Question: I'm trying to plot a facets in ggplot2 but I struggle to get the internal ordering of the different facets right. The data looks like this:
'''
head(THAT_EXT)
ID FILE GENRE NODE
1 CKC_1823_01 CKC Novels better
2 CKC_1824_01 CKC Novels better
3 EW9_192_03 EW9 Popular Science better
4 H0B_265_01 H0B Popular Science sad
5 CS2_231_03 CS2 Academic Prose desirable
6 FED_8_05 FED Academic Prose certain
str(THAT_EXT)
'data.frame': 851 obs. of 4 variables:
$ ID : Factor w/ 851 levels "A05_122_01","A05_277_07",..: 345 346 439 608 402 484 319 395 228 5 ...
$ FILE : Factor w/ 241 levels "A05","A06","A0K",..: 110 110 127 169 120 135 105 119 79 2 ...
$ GENRE: Factor w/ 5 levels "Academic Prose",..: 4 4 5 5 1 1 1 5 1 5 ...
$ NODE : Factor w/ 115 levels "absurd","accepted",..: 14 14 14 89 23 16 59 59 18 66 ...
'''
Part of the problem is that can't get the sorting right. Here is the code for the sorting of NODE that I use:
'''
THAT_EXT <- within(THAT_EXT,
NODE <- factor(NODE,
levels=names(sort(table(NODE),
decreasing=TRUE))))
'''
When I plot this with the code below I get a graphs in which the NODE is not correctly sorted in the individual GENREs since different NODEs are more frequent in different GENREs:
'''
p1 <-
ggplot(THAT_EXT, aes(x=NODE)) +
geom_bar() +
scale_x_discrete("THAT_EXT", breaks=NULL) + # supress tick marks on x axis
facet_wrap(~GENRE)
'''

What I want is for every facet to have NODE sorted in decreasing order for that particular GENRE. Can anyone help with this?
'''
structure(list(ID = structure(c(1L, 2L, 3L, 4L, 10L, 133L, 137L,
138L, 139L, 140L, 141L, 142L, 143L, 144L, 145L, 146L, 147L, 148L,
149L, 150L, 151L, 152L, 153L, 154L, 155L, 156L, 157L, 158L, 159L,
160L, 161L, 162L, 163L, 164L, 165L, 166L, 167L, 168L, 169L, 170L,
171L, 172L, 173L, 174L, 175L, 176L, 177L, 178L, 179L, 180L, 181L,
182L, 183L, 184L, 185L, 186L, 187L, 188L, 189L, 190L, 191L, 192L,
193L, 194L, 195L, 196L, 197L, 198L, 199L, 200L, 201L, 202L, 203L,
204L, 205L, 206L, 207L, 208L, 212L, 213L, 214L, 215L, 216L, 217L,
218L, 219L, 220L, 221L, 222L, 223L, 224L, 225L, 226L, 227L, 228L,
229L, 230L, 231L, 232L, 233L, 234L, 235L, 236L, 237L, 238L, 239L,
240L, 241L, 267L, 268L, 269L, 270L, 271L, 272L, 273L, 274L, 275L,
276L, 277L, 278L, 279L, 280L, 281L, 282L, 283L, 284L, 290L, 291L,
298L, 299L, 300L, 303L, 304L, 305L, 306L, 307L, 308L, 309L, 310L,
313L, 314L, 315L, 316L, 317L, 318L, 319L, 327L, 328L, 329L, 330L,
331L, 332L, 333L, 334L, 335L, 336L, 337L, 338L, 339L, 340L, 341L,
342L, 343L, 344L, 345L, 346L, 347L, 348L, 352L, 353L, 354L, 355L,
356L, 357L, 358L, 359L, 360L, 349L, 350L, 351L, 361L, 362L, 363L,
364L, 365L, 366L, 367L, 368L, 369L, 370L, 371L, 372L, 373L, 374L,
375L, 376L, 377L, 378L, 379L, 380L, 381L, 12L, 13L, 14L, 15L,
16L, 17L, 18L, 19L, 20L, 21L, 22L, 23L, 24L, 25L, 26L, 27L, 28L,
29L, 30L, 31L, 32L, 33L, 34L, 35L, 36L, 41L, 42L, 43L, 44L, 45L,
46L, 50L, 54L, 72L, 73L, 74L, 75L, 76L, 90L, 91L, 92L, 97L, 98L,
102L, 115L, 125L, 126L, 127L, 128L, 129L, 130L, 131L, 132L, 209L,
210L, 211L, 242L, 243L, 244L, 245L, 246L, 289L, 292L, 293L, 294L,
295L, 296L, 297L, 301L, 302L, 311L, 312L, 320L, 321L, 322L, 323L,
324L, 325L, 326L, 382L, 383L, 384L, 385L, 386L, 387L, 388L, 5L,
6L, 7L, 8L, 9L, 11L, 37L, 38L, 39L, 40L, 47L, 48L, 49L, 51L,
52L, 53L, 55L, 56L, 57L, 58L, 59L, 60L, 61L, 62L, 63L, 64L, 65L,
66L, 67L, 68L, 69L, 70L, 71L, 77L, 78L, 79L, 80L, 81L, 82L, 83L,
84L, 85L, 86L, 87L, 88L, 89L, 93L, 94L, 95L, 96L, 99L, 100L,
101L, 103L, 104L, 105L, 106L, 107L, 108L, 109L, 110L, 111L, 112L,
113L, 114L, 116L, 117L, 118L, 119L, 120L, 121L, 122L, 123L, 124L,
134L, 135L, 136L, 247L, 248L, 249L, 250L, 251L, 252L, 253L, 254L,
255L, 256L, 257L, 258L, 259L, 260L, 261L, 262L, 263L, 264L, 265L,
266L, 285L, 286L, 287L, 288L), .Label = c("A05_122_01", "A05_277_07",
"A05_400_01", "A05_99_01", "A06_1283_02", "A06_1389_01", "A06_1390_01",
"A06_1441_02", "A06_884_03", "A0K_1190_03", "A77_1684_01", "A8K_525_03",
"A8K_582_01", "A8K_645_01", "A8K_799_01", "A90_341_02", "A90_496_01",
"A94_217_01", "A94_472_01", "A94_477_03", "A9M_164_01", "A9M_259_03",
"A9N_199_01", "A9N_489_01", "A9N_591_01", "A9R_173_01", "A9R_425_02",
"A9W_536_02", "AA5_121_01", "AAE_203_01", "AAE_243_01", "AAE_412_01",
"AAW_14_03", "AAW_244_02", "AAW_297_04", "AAW_365_04", "ADG_1398_01",
"ADG_1500_01", "ADG_1507_01", "ADG_1516_01", "AHB_336_01", "AHB_421_01",
"AHJ_1090_02", "AHJ_619_01", "AR3_340_01", "AR3_91_03", "ARF_879_01",
"ARF_985_01", "ARF_991_02", "ARK_1891_01", "ASL_33_04", "ASL_43_01",
"ASL_9_01", "AT7_1031_01", "B09_1162_01", "B09_1475_01", "B09_1493_01",
"B09_1539_01", "B0G_197_01", "B0G_320_01", "B0N_1037_01", "B0N_624_01",
"B0N_645_02", "B0N_683_01", "B3G_313_04", "B3G_320_03", "B3G_398_02",
"B7M_1630_01", "B7M_1913_01", "BNN_746_02", "BNN_895_01", "BP7_2426_01",
"BP7_2777_01", "BP7_2898_01", "BP9_410_01", "BP9_599_01", "BPK_829_01",
"C93_1407_02", "C9A_181_01", "C9A_196_01", "C9A_365_01", "C9A_82_02",
"C9A_9_01", "CB9_306_02", "CB9_63_04", "CB9_86_01", "CBJ_439_01",
"CBJ_702_02", "CBJ_705_01", "CCM_320_01", "CCM_665_01", "CCM_669_02",
"CCN_1036_02", "CCN_1078_01", "CCN_1119_01", "CCN_784_01", "CCW_2284_02",
"CCW_2349_03", "CE7_242_02", "CE7_284_01", "CE7_39_01", "CEB_1675_01",
"CER_145_03", "CER_23_01", "CER_235_02", "CER_378_10", "CET_1056_02",
"CET_680_01", "CET_705_01", "CET_797_01", "CET_838_01", "CET_879_05",
"CET_946_03", "CET_986_01", "CEY_2977_01", "CJ3_107_02", "CJ3_114_03",
"CJ3_20_01", "CJ3_81_01", "CK2_112_01", "CK2_22_01", "CK2_392_01",
"CK2_42_01", "CK2_75_01", "CKC_1776_01", "CKC_1777_01", "CKC_1823_01",
"CKC_1824_01", "CKC_1860_01", "CKC_1883_01", "CKC_1883_02", "CKC_2127_01",
"CMN_1439_02", "CRM_5767_01", "CRM_5770_03", "CRM_5789_01", "CS2_110_01",
"CS2_131_01", "CS2_139_01", "CS2_187_01", "CS2_187_03", "CS2_231_03",
"CS2_249_02", "CS2_301_01", "CS2_35_01", "CS2_58_02", "EV6_16_01",
"EV6_206_02", "EV6_240_01", "EV6_244_02", "EV6_28_01", "EV6_30_01",
"EV6_32_01", "EV6_450_01", "EV6_69_01", "EV6_80_01", "EV6_91_01",
"FAC_1019_01", "FAC_1026_01", "FAC_1027_01", "FAC_1235_01", "FAC_1269_05",
"FAC_1270_05", "FAC_1393_01", "FAC_1406_03", "FAC_933_01", "FAC_950_01",
"FAC_960_01", "FED_105_01", "FED_120_02", "FED_21_02", "FED_281_02",
"FED_302_02", "FED_53_01", "FED_8_05", "FEF_498_03", "FEF_674_03",
"FR2_410_01", "FR2_557_02", "FR2_593_01", "FR2_691_01", "FR4_232_01",
"FR4_331_01", "FR4_346_01", "FS7_818_01", "FS7_919_01", "FU0_368_02",
"FYT_1138_01", "FYT_1183_01", "FYT_901_05", "G08_1336_01", "G1E_385_01",
"G1N_824_01", "G1N_860_01", "G1N_868_01", "G1N_975_01", "GU5_854_01",
"GUJ_423_01", "GUJ_501_01", "GUJ_611_01", "GUJ_629_03", "GUJ_700_01",
"GV0_10_01", "GV0_104_01", "GV0_111_01", "GV0_122_01", "GV0_160_01",
"GV0_232_02", "GV2_1465_01", "GV2_1899_01", "GV6_2683_01", "GW6_297_01",
"GW6_306_05", "GW6_307_01", "GW6_322_01", "GW6_330_02", "GW6_335_01",
"GW6_338_01", "GW6_367_02", "GW6_373_01", "GW6_407_01", "GW6_411_01",
"GW6_413_01", "GW6_421_01", "GW6_423_01", "GW6_424_01", "GW6_428_01",
"GW6_447_01", "GWM_480_01", "GWM_533_02", "GWM_554_02", "GWM_554_03",
"GWM_609_01", "GWM_609_04", "GWM_610_01", "GWM_730_01", "GWM_731_01",
"GWM_738_01", "GWM_804_06", "GWM_815_01", "GWM_832_03", "GVP_179_01",
"GVP_211_01", "GVP_393_02", "GVP_443_02", "GVP_710_01", "H0B_171_04",
"H0B_216_01", "H0B_265_01", "H0B_32_01", "H0B_361_03", "H0B_365_01",
"H0B_369_01", "H0B_74_01", "H0B_93_01", "H10_1002_01", "H10_1032_04",
"H10_653_01", "H10_803_01", "H10_824_01", "H10_825_03", "H10_881_01",
"H10_986_01", "H78_851_04", "H78_891_01", "H78_946_04", "H79_1959_19",
"H7S_110_05", "H7S_130_06", "H7S_131_03", "H7S_131_04", "H7S_146_01",
"H7S_148_01", "H7S_164_01", "H7S_179_01", "H7S_54_01", "H7S_56_05",
"H7S_62_03", "H7S_79_01", "H7S_8_01", "H7S_81_01", "H7S_83_01",
"H7S_87_01", "H7S_92_03", "H7X_1028_02", "H7X_1091_01", "H7X_691_01",
"H7X_695_01", "H8H_2917_01", "H8K_153_01", "H8K_55_01", "H8M_1897_01",
"H8M_2104_02", "H8T_3316_03", "H98_3204_01", "H98_3410_01", "H98_3490_02",
"H9R_130_02", "H9R_39_01", "H9S_1297_01", "HA2_3107_02", "HA2_3284_01",
"HPY_754_04", "HPY_785_09", "HPY_799_03", "HPY_807_04", "HPY_830_04",
"HPY_838_02", "HPY_843_01", "HPY_869_11", "HR7_190_01", "HR7_440_01",
"HTP_540_01", "HTP_585_01", "HTP_588_05", "HTP_593_01", "HTP_601_01",
"HTP_613_01", "HTP_648_02", "HTW_197_01", "HTW_494_01", "HTW_750_01",
"HWL_2770_01", "HWL_2919_01", "HWM_45_01", "HWM_45_02", "HXY_1047_03",
"HXY_701_01", "HXY_781_01", "HXY_783_01", "HXY_784_01", "HXY_836_01",
"HXY_931_01", "HXY_963_01", "HXY_972_01", "HXY_985_03", "HY6_1024_01",
"HY6_1025_01", "HY6_1164_01", "HY6_1223_01", "HY6_988_03", "HY6_989_01",
"HY8_160_01", "HY8_164_01", "HY8_292_03", "HY8_316_01", "HY9_778_03",
"HY9_845_02", "HYX_235_08", "HYX_245_01", "HYX_88_01", "J12_1474_02",
"J12_1492_01", "J12_1571_01", "J12_1845_01", "J14_341_01", "J18_597_04",
"J18_698_02", "J18_759_01", "J18_828_01", "J3R_197_01", "J3R_219_02",
"J3R_277_04", "J3T_267_01", "J3T_269_02", "J3T_57_02", "J41_41_02",
"J41_58_03", "J9B_133_03", "J9B_341_02", "J9B_341_03", "J9D_147_05",
"J9D_218_01", "J9D_411_01", "J9D_616_01", "J9D_616_02", "JNB_563_02",
"JT7_118_01", "JT7_129_02", "JT7_218_02", "JT7_344_02", "JXS_3663_01",
"JXU_407_01", "JXU_468_02", "JXU_559_01", "JXV_1439_04", "JXV_1592_01",
"JY1_100_01"), class = "factor"), GENRE = structure(c(1L, 1L,
1L, 1L, 1L, 1L, 1L, 1L, 1L, 1L, 1L, 1L, 1L, 1L, 1L, 1L, 1L, 1L,
1L, 1L, 1L, 1L, 1L, 1L, 1L, 1L, 1L, 1L, 1L, 1L, 1L, 1L, 1L, 1L,
1L, 1L, 1L, 1L, 1L, 1L, 1L, 1L, 1L, 1L, 1L, 1L, 1L, 1L, 1L, 1L,
1L, 1L, 1L, 1L, 1L, 1L, 1L, 1L, 1L, 1L, 1L, 1L, 1L, 1L, 1L, 1L,
1L, 1L, 1L, 1L, 1L, 1L, 1L, 1L, 1L, 1L, 1L, 1L, 1L, 1L, 1L, 1L,
1L, 1L, 1L, 1L, 1L, 1L, 1L, 1L, 1L, 1L, 1L, 1L, 1L, 1L, 1L, 1L,
1L, 1L, 1L, 1L, 1L, 1L, 1L, 1L, 1L, 1L, 1L, 1L, 1L, 1L, 1L, 1L,
1L, 1L, 1L, 1L, 1L, 1L, 1L, 1L, 1L, 1L, 1L, 1L, 1L, 1L, 1L, 1L,
1L, 1L, 1L, 1L, 1L, 1L, 1L, 1L, 1L, 1L, 1L, 1L, 1L, 1L, 1L, 1L,
1L, 1L, 1L, 1L, 1L, 1L, 1L, 1L, 1L, 1L, 1L, 1L, 1L, 1L, 1L, 1L,
1L, 1L, 1L, 1L, 1L, 1L, 1L, 1L, 1L, 1L, 1L, 1L, 1L, 1L, 1L, 2L,
2L, 2L, 2L, 2L, 2L, 2L, 2L, 2L, 2L, 2L, 2L, 2L, 2L, 2L, 2L, 2L,
2L, 2L, 2L, 2L, 2L, 2L, 2L, 3L, 3L, 3L, 3L, 3L, 3L, 3L, 3L, 3L,
3L, 3L, 3L, 3L, 3L, 3L, 3L, 3L, 3L, 3L, 3L, 3L, 3L, 3L, 3L, 3L,
3L, 3L, 3L, 3L, 4L, 4L, 4L, 4L, 4L, 4L, 4L, 4L, 4L, 4L, 4L, 4L,
4L, 4L, 4L, 4L, 4L, 4L, 4L, 4L, 4L, 4L, 4L, 4L, 4L, 4L, 4L, 4L,
4L, 4L, 4L, 4L, 4L, 4L, 4L, 4L, 4L, 4L, 4L, 4L, 4L, 4L, 4L, 4L,
4L, 4L, 4L, 4L, 4L, 4L, 4L, 4L, 4L, 4L, 4L, 4L, 4L, 5L, 5L, 5L,
5L, 5L, 5L, 5L, 5L, 5L, 5L, 5L, 5L, 5L, 5L, 5L, 5L, 5L, 5L, 5L,
5L, 5L, 5L, 5L, 5L, 5L, 5L, 5L, 5L, 5L, 5L, 5L, 5L, 5L, 5L, 5L,
5L, 5L, 5L, 5L, 5L, 5L, 5L, 5L, 5L, 5L, 5L, 5L, 5L, 5L, 5L, 5L,
5L, 5L, 5L, 5L, 5L, 5L, 5L, 5L, 5L, 5L, 5L, 5L, 5L, 5L, 5L, 5L,
5L, 5L, 5L, 5L, 5L, 5L, 5L, 5L, 5L, 5L, 5L, 5L, 5L, 5L, 5L, 5L,
5L, 5L, 5L, 5L, 5L, 5L, 5L, 5L, 5L, 5L, 5L, 5L, 5L, 5L, 5L, 5L,
5L, 5L), .Label = c("Academic Prose", "Conversation", "News",
"Novels", "Popular Science"), class = "factor"), NODE = structure(c(9L,
10L, 10L, 10L, 4L, 10L, 71L, 35L, 49L, 6L, 5L, 15L, 28L, 44L,
64L, 64L, 28L, 28L, 18L, 18L, 32L, 18L, 58L, 10L, 72L, 28L, 18L,
10L, 64L, 10L, 35L, 64L, 64L, 69L, 8L, 10L, 50L, 69L, 49L, 49L,
15L, 69L, 10L, 49L, 8L, 64L, 49L, 10L, 69L, 18L, 61L, 67L, 67L,
61L, 57L, 69L, 11L, 10L, 64L, 10L, 59L, 61L, 49L, 10L, 59L, 1L,
61L, 35L, 54L, 54L, 39L, 44L, 61L, 64L, 69L, 1L, 23L, 49L, 49L,
8L, 69L, 49L, 69L, 49L, 49L, 69L, 35L, 49L, 49L, 49L, 35L, 10L,
49L, 48L, 10L, 49L, 11L, 44L, 50L, 11L, 50L, 69L, 49L, 10L, 59L,
68L, 47L, 69L, 49L, 35L, 29L, 8L, 49L, 50L, 35L, 10L, 35L, 8L,
35L, 8L, 10L, 35L, 10L, 10L, 10L, 35L, 44L, 61L, 35L, 44L, 28L,
47L, 39L, 39L, 49L, 61L, 43L, 60L, 19L, 10L, 10L, 10L, 44L, 44L,
62L, 44L, 10L, 59L, 10L, 61L, 1L, 53L, 33L, 10L, 8L, 8L, 64L,
64L, 10L, 57L, 61L, 64L, 66L, 19L, 61L, 64L, 10L, 10L, 8L, 19L,
35L, 28L, 10L, 61L, 35L, 42L, 35L, 28L, 32L, 64L, 10L, 18L, 28L,
25L, 35L, 35L, 10L, 18L, 10L, 22L, 55L, 28L, 10L, 1L, 55L, 51L,
1L, 38L, 28L, 28L, 33L, 10L, 44L, 29L, 16L, 8L, 28L, 69L, 32L,
10L, 61L, 20L, 35L, 10L, 28L, 10L, 32L, 10L, 46L, 59L, 64L, 35L,
66L, 2L, 35L, 28L, 30L, 18L, 69L, 32L, 10L, 28L, 17L, 36L, 64L,
61L, 10L, 64L, 33L, 3L, 37L, 26L, 28L, 64L, 44L, 28L, 64L, 64L,
6L, 6L, 64L, 50L, 32L, 8L, 64L, 50L, 28L, 24L, 18L, 47L, 35L,
40L, 24L, 55L, 44L, 22L, 1L, 49L, 44L, 18L, 45L, 63L, 64L, 35L,
12L, 35L, 10L, 35L, 10L, 10L, 10L, 44L, 44L, 44L, 65L, 44L, 55L,
32L, 49L, 64L, 39L, 69L, 1L, 60L, 7L, 14L, 44L, 33L, 10L, 19L,
10L, 70L, 53L, 8L, 61L, 61L, 44L, 61L, 65L, 28L, 68L, 69L, 27L,
61L, 28L, 72L, 34L, 61L, 32L, 10L, 49L, 35L, 49L, 10L, 10L, 69L,
39L, 40L, 19L, 59L, 53L, 49L, 49L, 44L, 49L, 35L, 49L, 61L, 61L,
1L, 10L, 28L, 49L, 35L, 49L, 61L, 50L, 69L, 35L, 61L, 35L, 50L,
10L, 28L, 69L, 61L, 21L, 69L, 29L, 35L, 35L, 35L, 11L, 69L, 8L,
41L, 56L, 35L, 61L, 69L, 49L, 49L, 49L, 1L, 13L, 64L, 64L, 52L,
44L, 64L, 64L, 50L, 49L, 69L, 11L, 59L, 49L, 31L), .Label = c("apparent",
"appropriate", "awful", "axiomatic", "best", "better", "breathtaking",
"certain", "characteristic", "clear", "conceivable", "convenient",
"crucial", "cruel", "desirable", "disappointing", "emphatic",
"essential", "evident", "expected", "extraordinary", "fair",
"fortunate", "Funny", "good", "great", "imperative", "important",
"impossible", "incredible", "inescapable", "inevitable", "interesting",
"ironic", "likely", "Likely", "lucky", "ludicrous", "natural",
"necessary", "needful", "notable", "noteworthy", "obvious", "odd",
"paradoxical", "plain", "plausible", "possible", "probable",
"proper", "relevant", "remarkable", "revealing", "right", "Sad",
"self-evident", "sensible", "significant", "striking", "surprising",
"symptomatic", "terrible", "true", "typical", "understandable",
"unexpected", "unfortunate", "unlikely", "unreasonable", "untrue",
"vital"), class = "factor")), .Names = c("ID", "GENRE", "NODE"
), class = "data.frame", row.names = c(NA, -388L))
'''
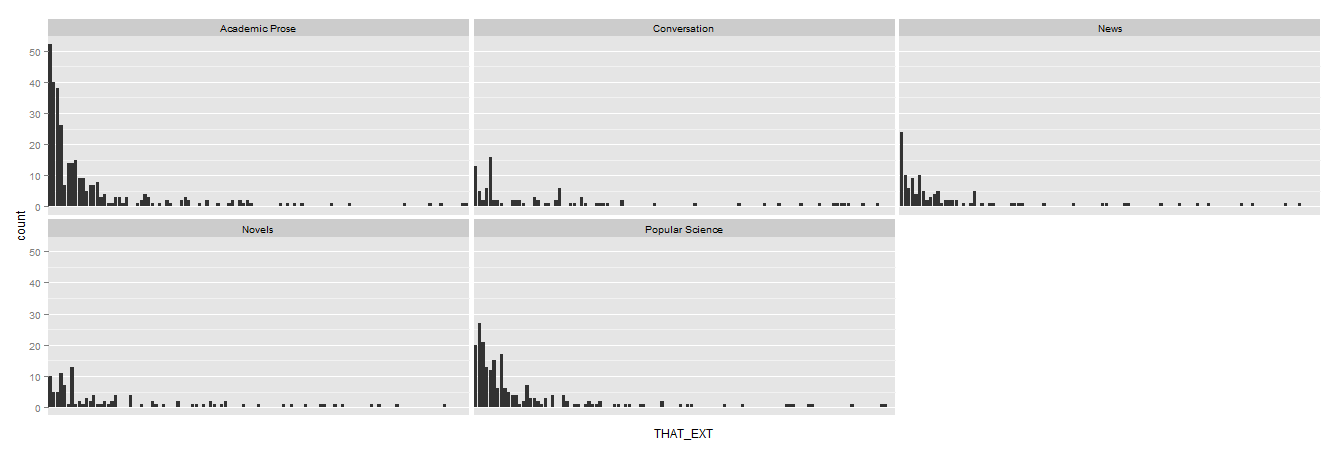
Answer: As I mentioned already: 'facet_wrap' is not intended for having individual scales. At least I didn't find a solution. Hence, setting the labels in 'scale_x_discrete' did not bring the desired result.
But this my workaround:
'''
library(plyr)
library(ggplot2)
nodeCount <- ddply( df, c("GENRE", "NODE"), nrow )
nodeCount$factors <- paste( nodeCount$GENRE, nodeCount$NODE, sep ="." )
nodeCount <- nodeCount[ order( nodeCount$GENRE, nodeCount$V1, decreasing=TRUE ), ]
nodeCount$factors <- factor( nodeCount$factors, levels=nodeCount$factors )
head(nodeCount)
GENRE NODE V1 factors
121 Popular Science possible 14 Popular Science.possible
128 Popular Science surprising 11 Popular Science.surprising
116 Popular Science likely 9 Popular Science.likely
132 Popular Science unlikely 9 Popular Science.unlikely
103 Popular Science clear 7 Popular Science.clear
129 Popular Science true 5 Popular Science.true
g <- ggplot( nodeCount, aes( y=V1, x = factors ) ) +
geom_bar() +
scale_x_discrete( breaks=NULL ) + # supress tick marks on x axis
facet_wrap( ~GENRE, scale="free_x" ) +
geom_text( aes( label = NODE, y = V1+2 ), angle = 45, vjust = 0, hjust=0, size=3 )
'''
Which gives: